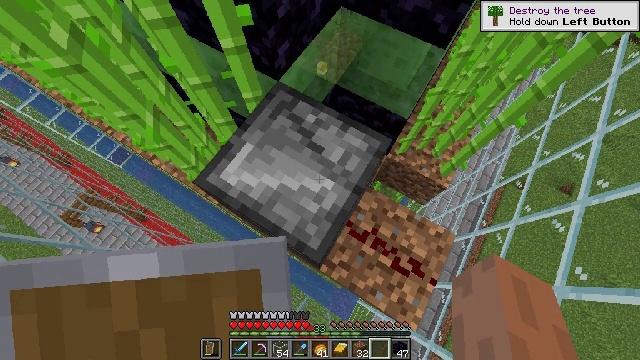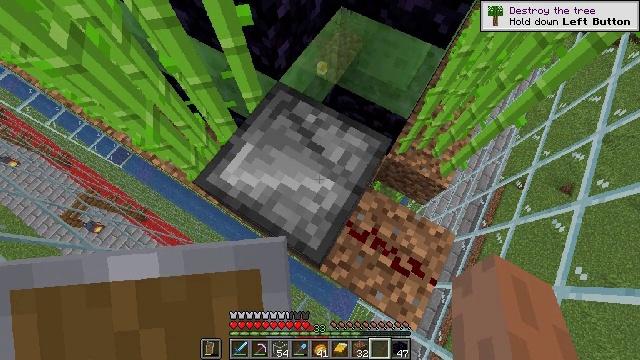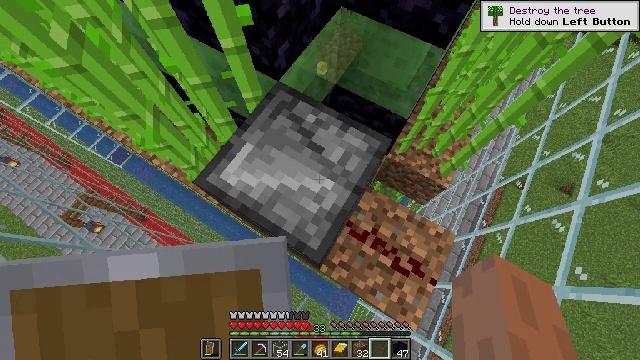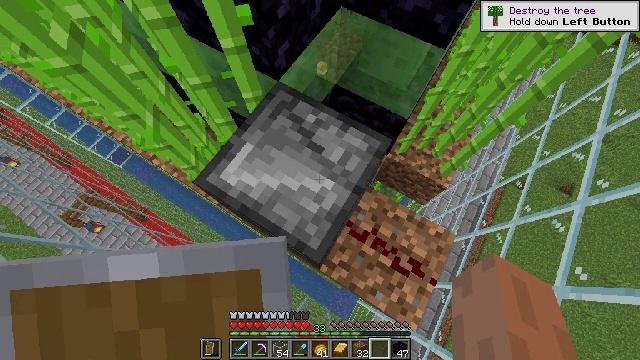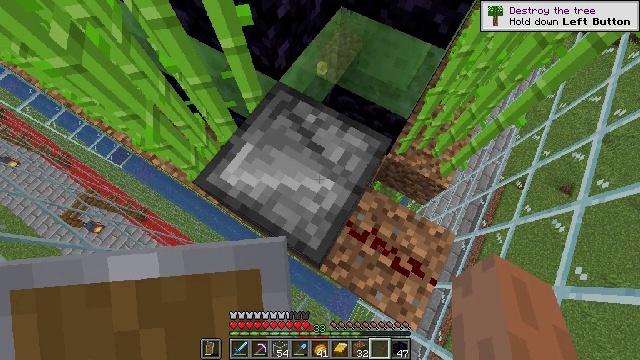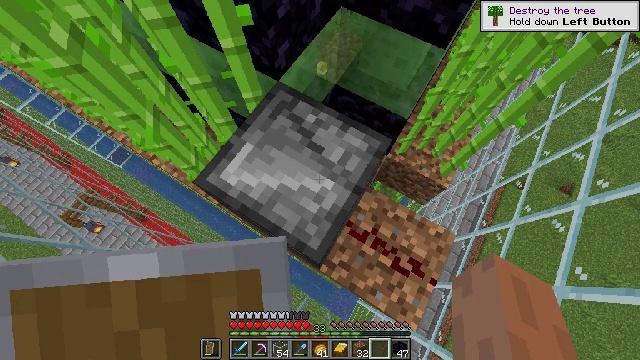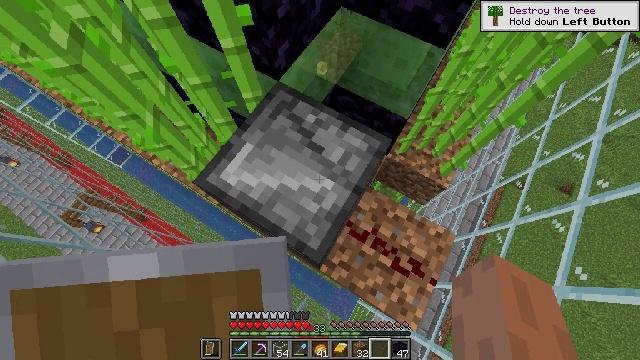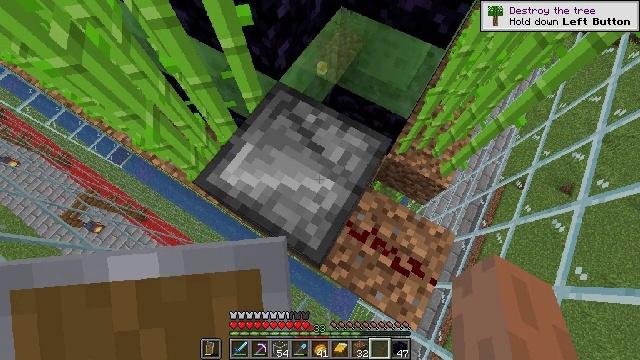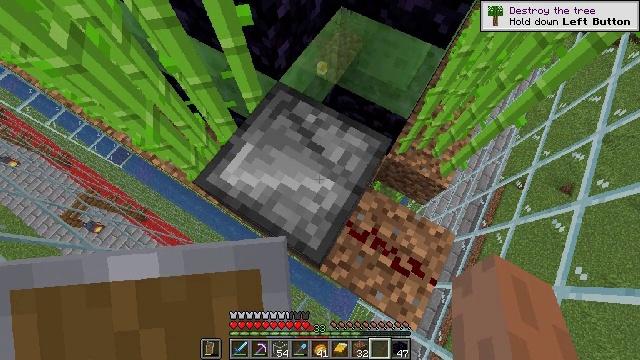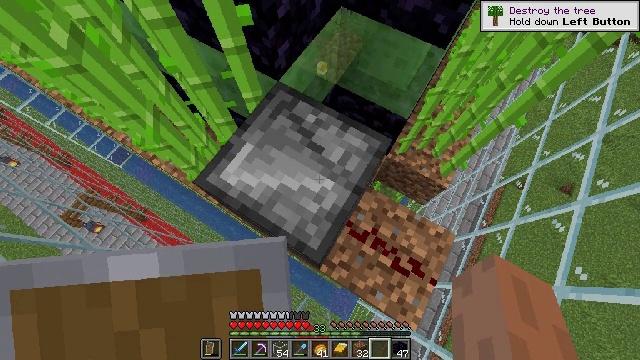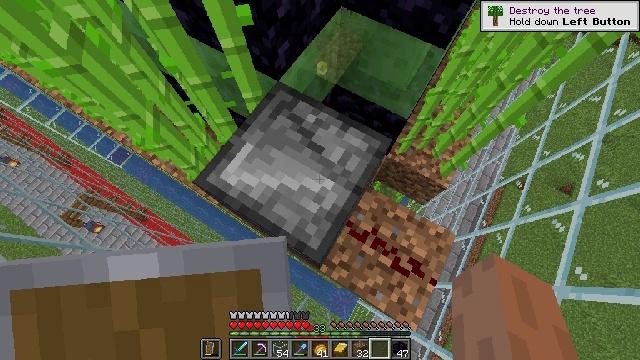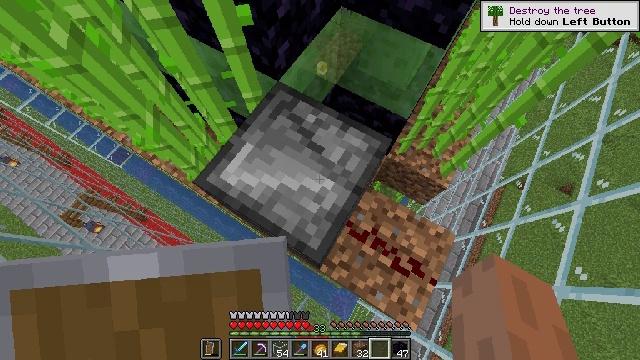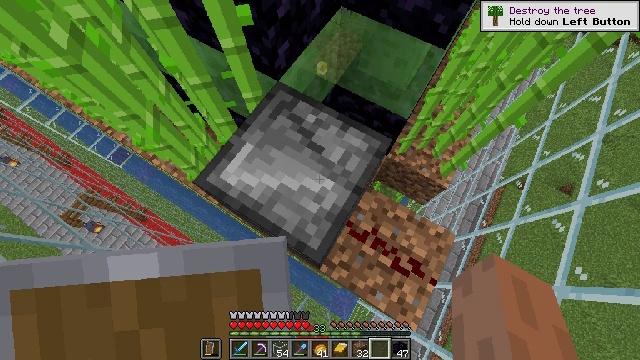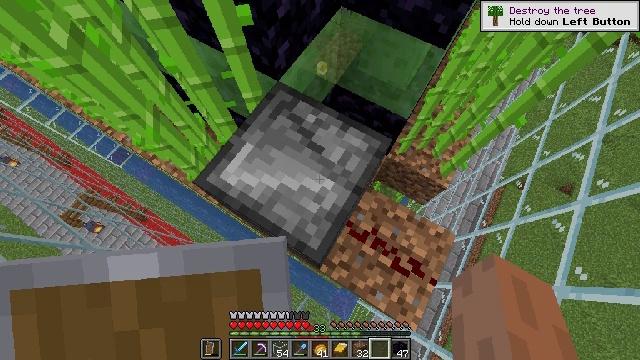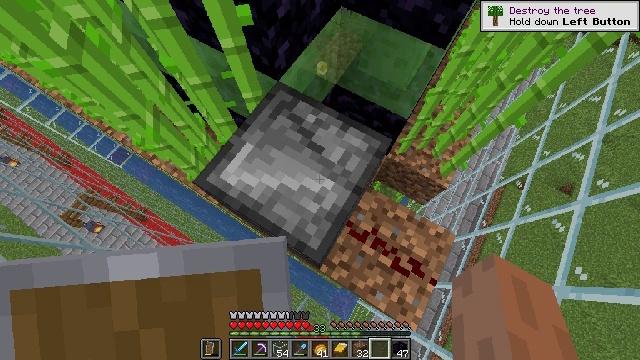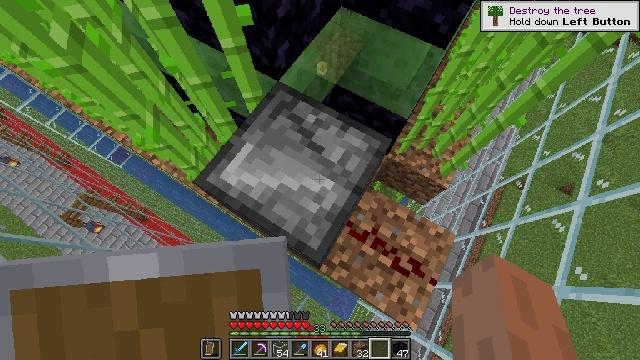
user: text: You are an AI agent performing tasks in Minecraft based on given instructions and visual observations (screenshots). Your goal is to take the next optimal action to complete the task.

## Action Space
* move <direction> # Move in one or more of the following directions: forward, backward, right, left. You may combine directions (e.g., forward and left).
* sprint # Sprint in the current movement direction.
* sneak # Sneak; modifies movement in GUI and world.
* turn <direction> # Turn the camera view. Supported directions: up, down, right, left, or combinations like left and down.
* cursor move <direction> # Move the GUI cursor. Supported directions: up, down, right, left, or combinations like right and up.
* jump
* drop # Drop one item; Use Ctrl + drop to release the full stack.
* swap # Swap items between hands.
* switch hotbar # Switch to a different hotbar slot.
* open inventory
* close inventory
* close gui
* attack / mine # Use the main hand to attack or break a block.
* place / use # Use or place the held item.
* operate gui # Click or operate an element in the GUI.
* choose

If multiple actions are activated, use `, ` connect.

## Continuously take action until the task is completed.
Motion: motion action
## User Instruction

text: Break the observer to move it.
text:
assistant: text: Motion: no_op
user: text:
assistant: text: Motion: no_op
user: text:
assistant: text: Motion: no_op
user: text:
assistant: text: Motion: no_op
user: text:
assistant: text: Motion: no_op
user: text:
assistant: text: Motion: no_op
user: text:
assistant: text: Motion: no_op
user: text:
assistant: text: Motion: no_op
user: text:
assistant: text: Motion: no_op
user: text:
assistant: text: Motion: no_op
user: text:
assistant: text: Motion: no_op
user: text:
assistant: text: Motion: no_op
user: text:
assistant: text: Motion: no_op
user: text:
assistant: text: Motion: no_op
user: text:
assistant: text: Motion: no_op
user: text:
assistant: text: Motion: no_op
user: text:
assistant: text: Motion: no_op
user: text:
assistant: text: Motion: no_op
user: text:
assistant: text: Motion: no_op
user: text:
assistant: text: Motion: no_op
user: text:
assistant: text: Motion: no_op
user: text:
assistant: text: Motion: no_op
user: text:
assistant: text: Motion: no_op
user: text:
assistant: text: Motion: no_op
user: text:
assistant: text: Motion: no_op
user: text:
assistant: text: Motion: no_op
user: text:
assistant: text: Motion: no_op
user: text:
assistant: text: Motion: no_op
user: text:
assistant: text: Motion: no_op
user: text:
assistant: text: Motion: no_op